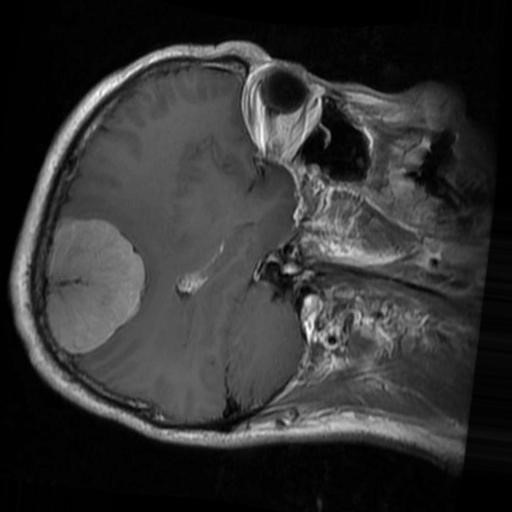
Label: brain_menin